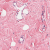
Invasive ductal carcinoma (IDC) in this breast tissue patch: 0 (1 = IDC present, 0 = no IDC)